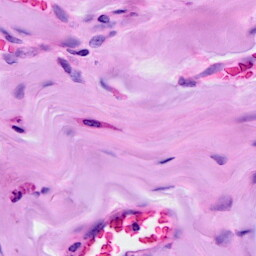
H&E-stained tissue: Breast